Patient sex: F
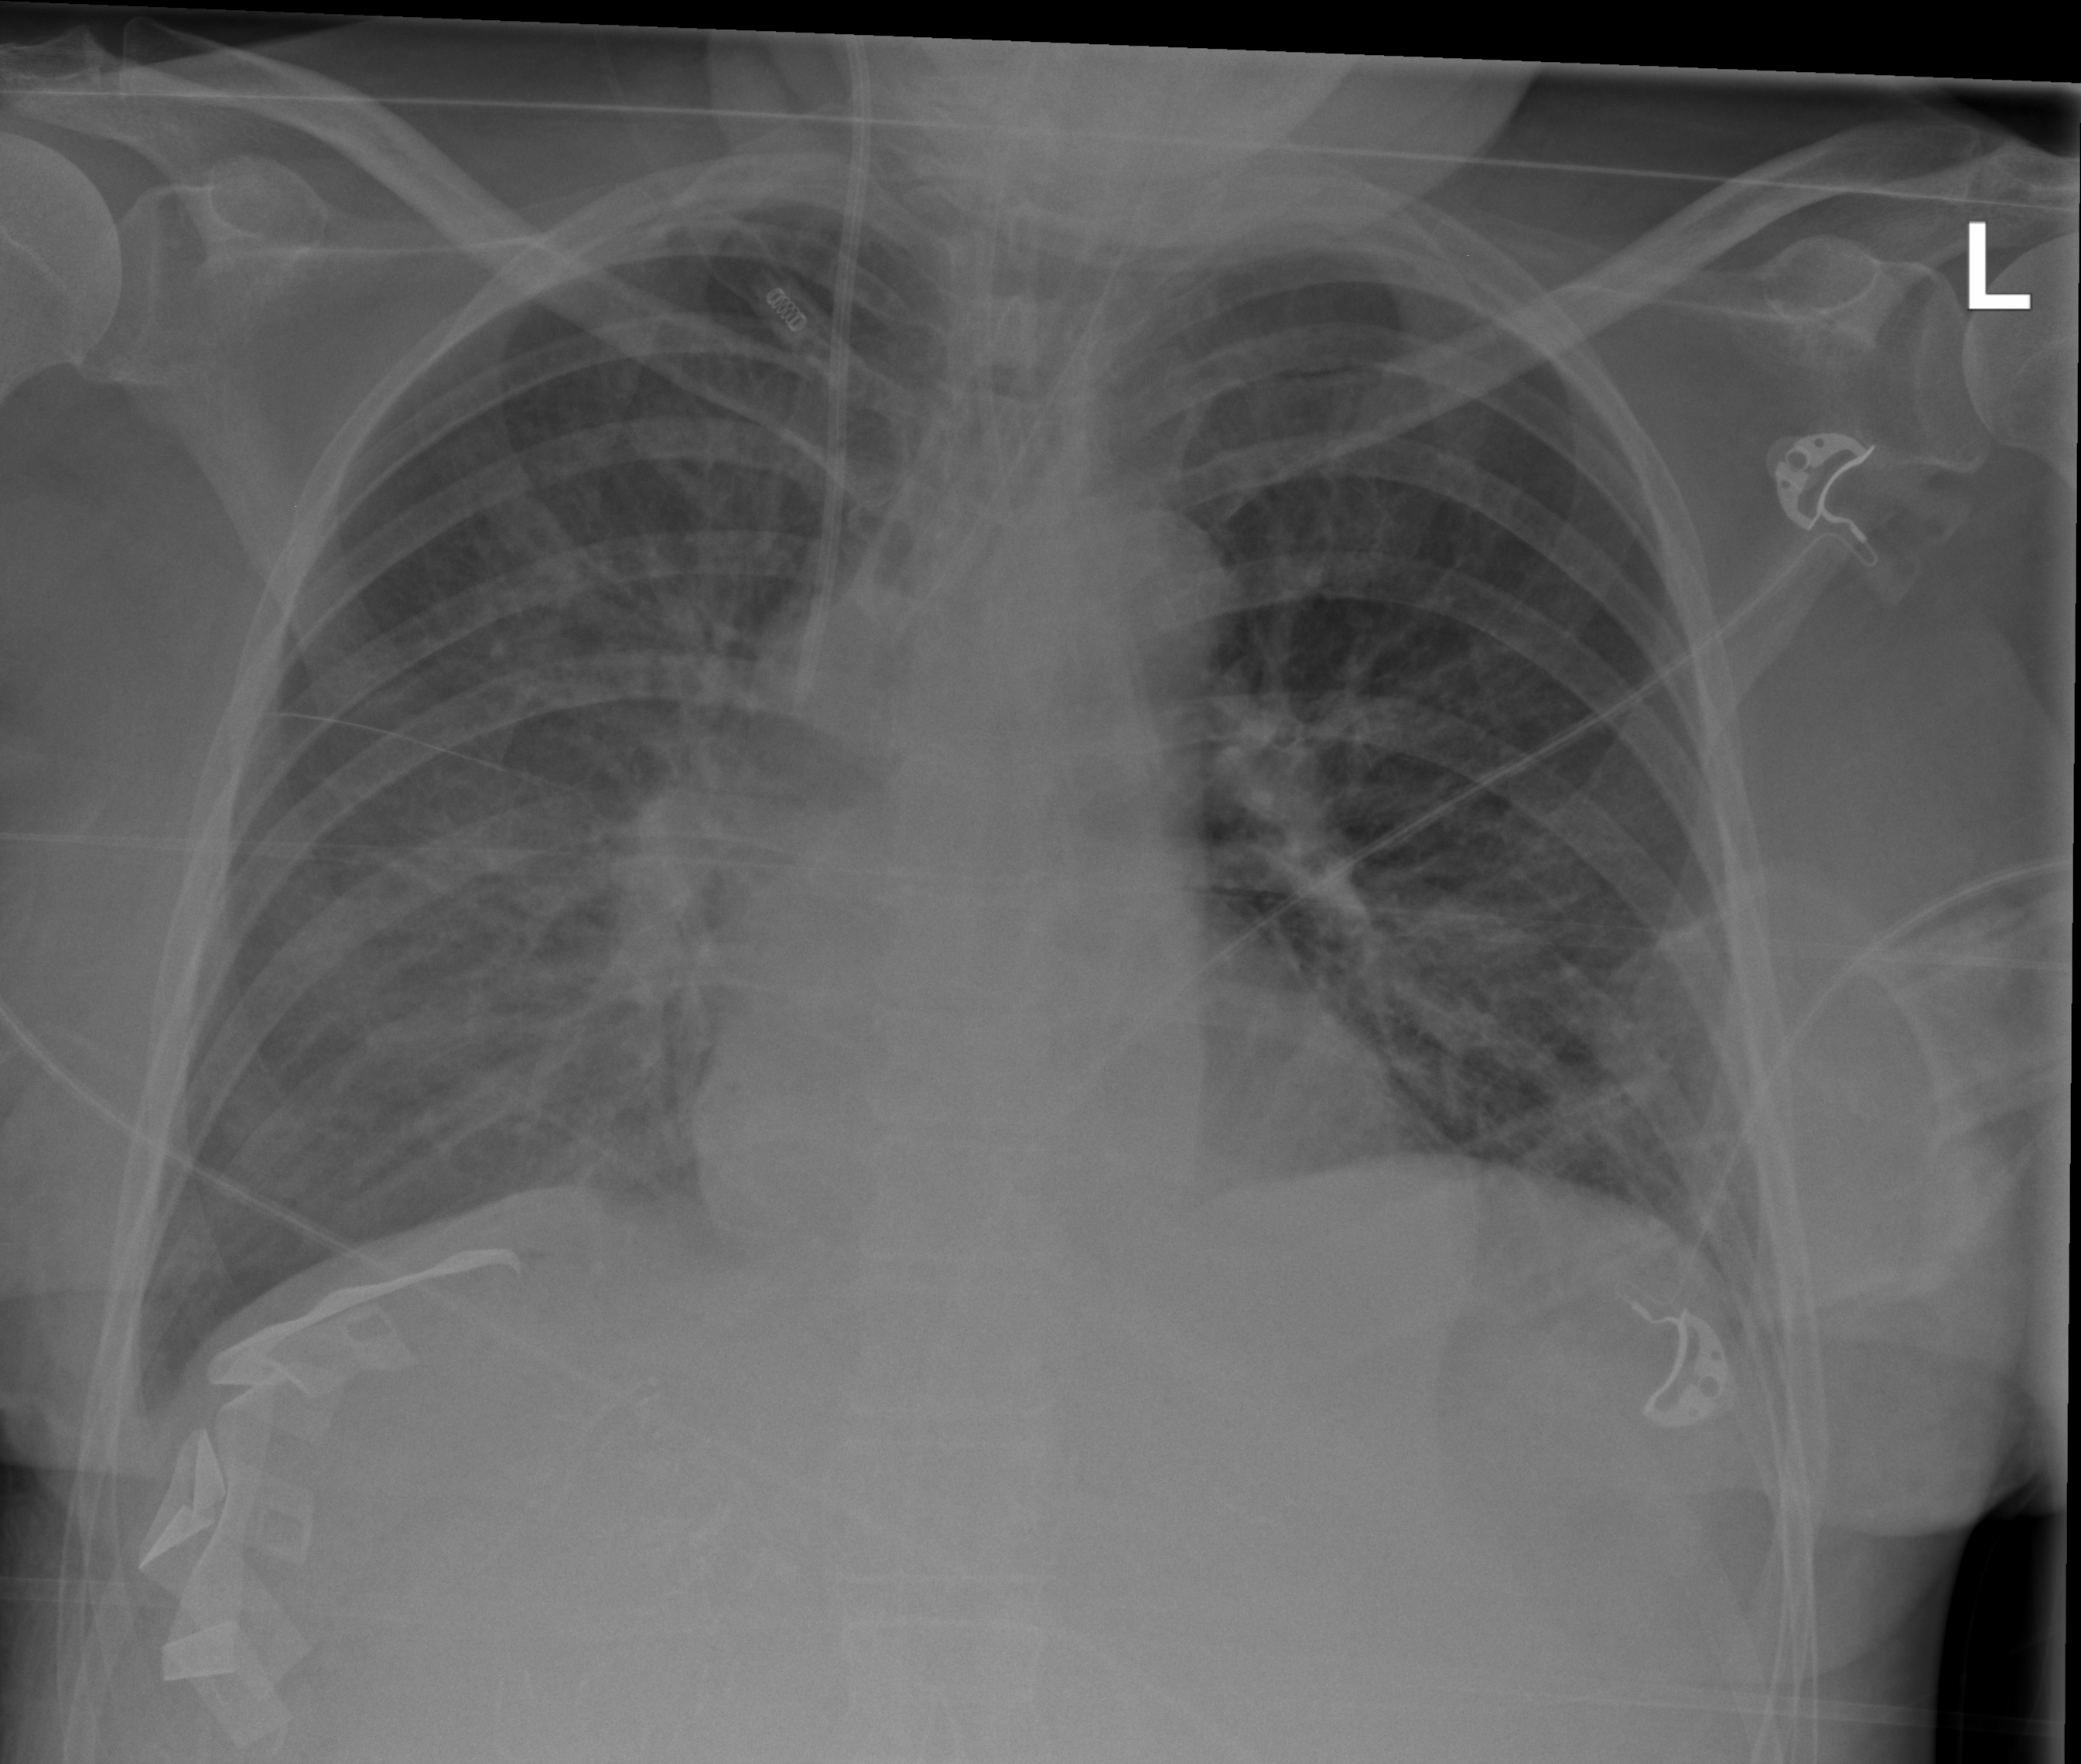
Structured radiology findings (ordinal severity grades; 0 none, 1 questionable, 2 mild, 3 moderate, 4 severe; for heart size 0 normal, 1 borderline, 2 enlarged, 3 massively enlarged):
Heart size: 0
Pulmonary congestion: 0
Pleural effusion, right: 3
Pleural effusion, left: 0
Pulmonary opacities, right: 0
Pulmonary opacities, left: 0
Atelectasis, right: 3
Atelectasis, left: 0